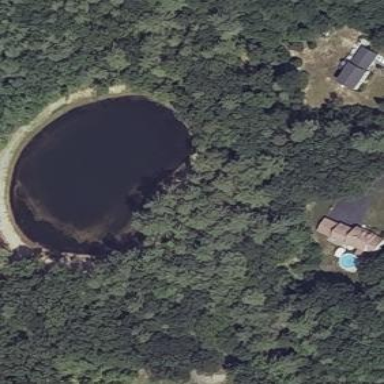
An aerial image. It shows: Peaceful pond surrounded by nature.